Question: Is it okay to use '<button>' elements (rather than anchor links) as tabs?
Here's my use-case...
I'm marking up a set of tabs using button elements, and when I try to assign them ARIA roles, I get this validation error:

It appears that the ARIA role 'tab' is not allowed on '<button>' elements. Is there a reason you shouldn't use '<button>' for tabs?
In case it's helpful, here's the relevant markup:
'''
<menu type="list" label="Tabs" role="tablist">
<button id="tab-1" role="tab" aria-controls="panel-1" aria-selected="true" tabindex="0">Tab 1</button>
<button id="tab-2" role="tab" aria-controls="panel-2" aria-selected="false" tabindex="-1">Tab 2</button>
</menu>
<section id="panel-1" role="tabpanel" aria-labelledby="tab-1" aria-hidden="false">...</section>
<section id="panel-2" role="tabpanel" aria-labelledby="tab-2" aria-hidden="true">...</section>
'''
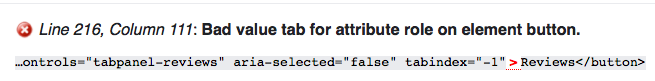
Answer: Button and Tab are in different parts of the <URL>:
- Button is part of the command interface- Tab is part of the sectionhead interface